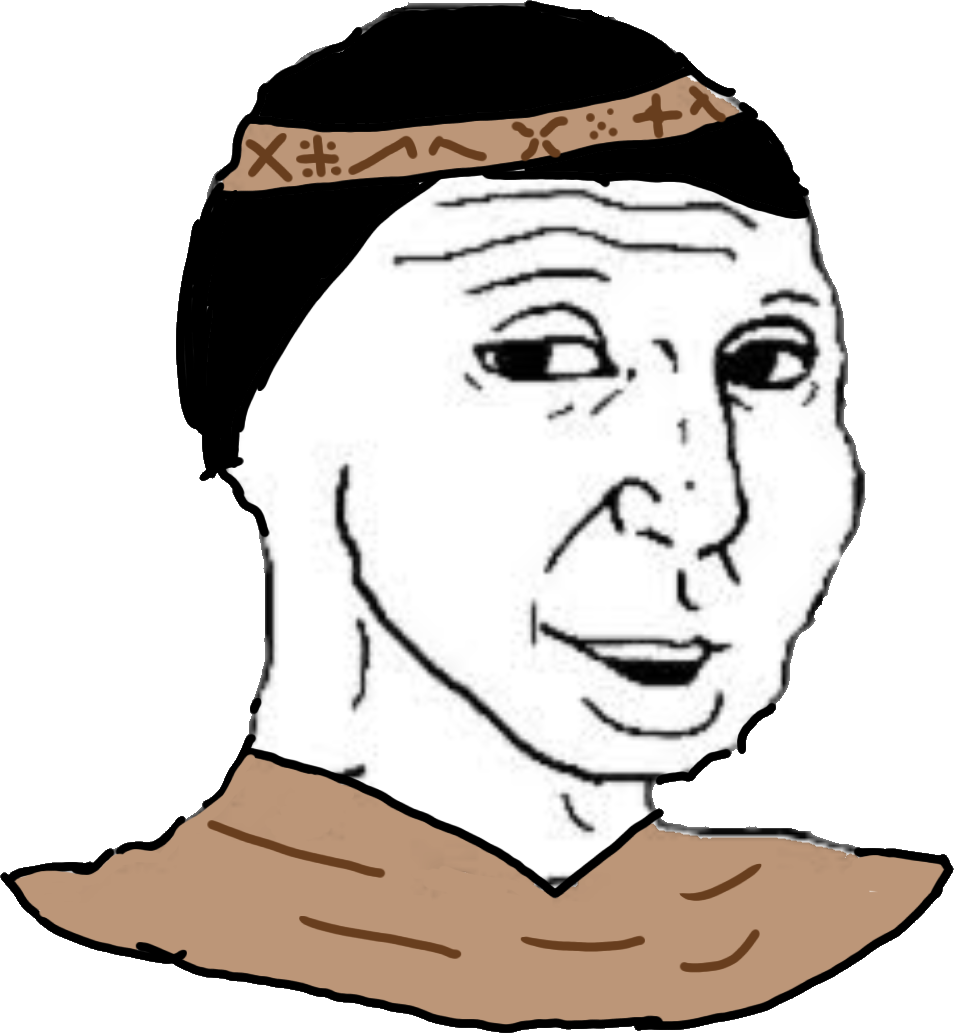
Label: 5_Groomer